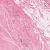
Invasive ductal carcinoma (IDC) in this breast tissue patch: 0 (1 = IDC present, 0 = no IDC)